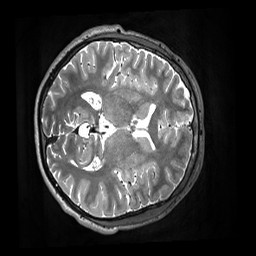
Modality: T2w
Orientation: axial
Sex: male
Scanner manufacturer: siemens
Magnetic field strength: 3 T
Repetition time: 3 s
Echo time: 0.409 s